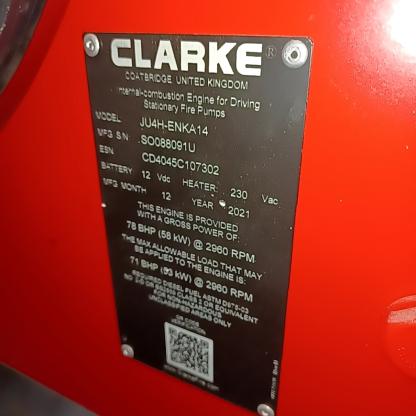
Klasa: tabliczka-znamionowa